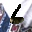
Label: 6